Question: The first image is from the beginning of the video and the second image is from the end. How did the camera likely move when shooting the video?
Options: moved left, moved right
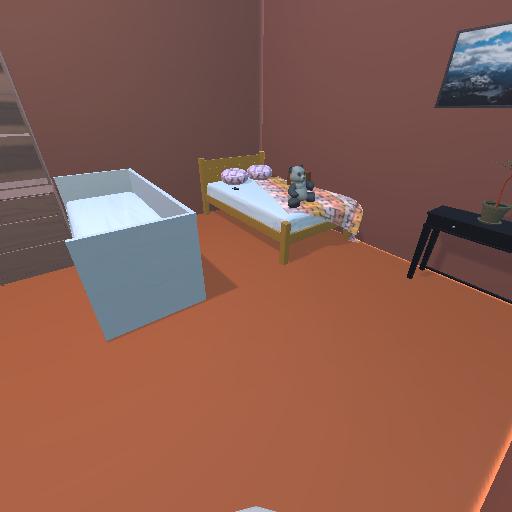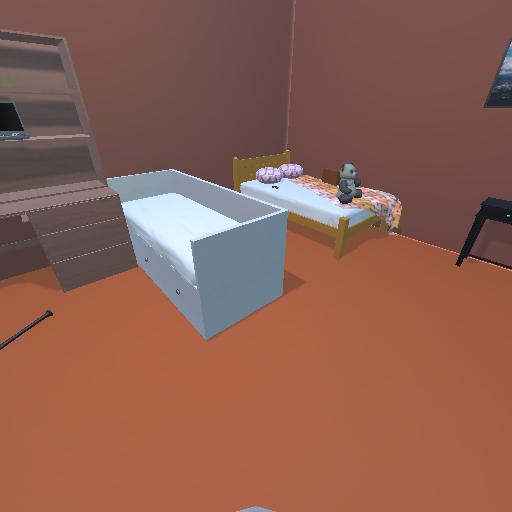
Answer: moved left